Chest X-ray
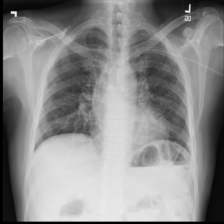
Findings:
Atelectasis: negative
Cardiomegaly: negative
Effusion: negative
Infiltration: negative
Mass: negative
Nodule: negative
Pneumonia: negative
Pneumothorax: negative
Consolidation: negative
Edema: negative
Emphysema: negative
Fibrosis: negative
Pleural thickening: negative
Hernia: negative